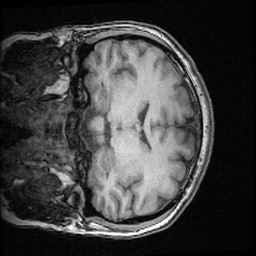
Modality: T1w
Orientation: coronal
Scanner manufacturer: ge
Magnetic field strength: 3 T
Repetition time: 0.008572 s
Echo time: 0.003384 s